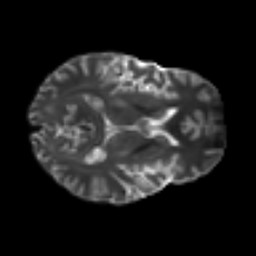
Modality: T2w
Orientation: axial
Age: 36
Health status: ill
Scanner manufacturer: philips
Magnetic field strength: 3 T
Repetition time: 9 s
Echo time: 0.127 s